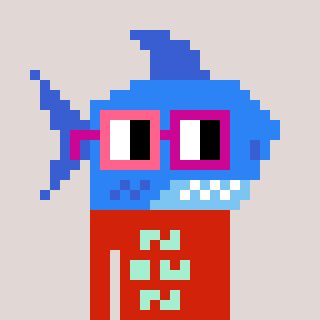
a pixel art character with square pink and red glasses, a shark-shaped head and a red-colored body on a warm background